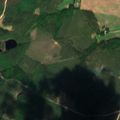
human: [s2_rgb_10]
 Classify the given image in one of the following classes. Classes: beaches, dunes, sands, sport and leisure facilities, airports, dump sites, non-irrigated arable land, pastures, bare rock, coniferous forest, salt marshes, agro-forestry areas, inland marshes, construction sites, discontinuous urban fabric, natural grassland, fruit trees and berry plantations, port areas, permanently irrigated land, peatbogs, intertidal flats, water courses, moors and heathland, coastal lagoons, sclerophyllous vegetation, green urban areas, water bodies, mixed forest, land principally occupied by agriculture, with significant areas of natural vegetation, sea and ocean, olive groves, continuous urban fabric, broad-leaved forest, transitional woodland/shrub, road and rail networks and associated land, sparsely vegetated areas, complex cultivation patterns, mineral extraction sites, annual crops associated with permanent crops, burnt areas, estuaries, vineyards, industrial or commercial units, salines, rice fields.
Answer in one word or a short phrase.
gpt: non-irrigated arable land, coniferous forest, transitional woodland/shrub